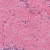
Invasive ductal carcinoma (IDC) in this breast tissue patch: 0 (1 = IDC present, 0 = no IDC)